Question: There are 4 groups of radio buttons and displayed image of interior design. Would like to do presentation showing kitchen design with different finishes. How the javascript code should look like to display suitable image when one button from each group of finishes(wall color,cabinet color, countertop color and flooring) checked?

'''
<div id="nav">
<legend>Flooring</legend>
<input type="radio" id="1" name="floor"onClick="changeSrc()"> Boardwalk<br/>
<input type="radio" id="2" name="floor"onClick="changeSrc()"> Cognac<br/>
<input type="radio" id="3" name="floor"onClick="changeSrc()"> Java Fossilized<br/>
<input type="radio" id="4" name="floor"onClick="changeSrc()"> Mocha<br/>
<input type="radio" id="5" name="floor"onClick="changeSrc()"> Treehouse<br/>
<input type="radio" id="6" name="floor"onClick="changeSrc()"> Natural<br/><br/>
<legend>Cabinet</legend>
<input type="radio" id="7" name="Cabinet"onClick="changeSrc()"> Gray<br/>
<input type="radio" id="8" name="Cabinet"onClick="changeSrc()"> Bordeaux<br/>
<input type="radio" id="9" name="Cabinet"onClick="changeSrc()"> Linen White<br/>
<input type="radio" id="10" name="Cabinet"onClick="changeSrc()"> Natural Wood<br/><br/>
<legend>Wall Color</legend>
<input type="radio" id="11" name="wall color"> Berkshire Beige<br/>
<input type="radio" id="12" name="wall color"> Coastal Fog<br/>
<input type="radio" id="13" name="wall color"> Linen White<br/>
<input type="radio" id="14" name="wall color"> Metropolitan<br/><br/>
<legend>Countertop</legend>
<input type="radio" id="15" name="Countertop"onClick="changeSrc()"> Altair<br/>
<input type="radio" id="16" name="Countertop"onClick="changeSrc()"> Desert Silver<br/>
<input type="radio" id="17" name="Countertop"onClick="changeSrc()"> Ironbark<br/>
<input type="radio" id="18" name="Countertop"onClick="changeSrc()"> Kimbler Mist<br/>
<input type="radio" id="19" name="Countertop"onClick="changeSrc()"> Mountain Mist<br/>
<input type="radio" id="20" name="Countertop"onClick="changeSrc()"> Royal Reef<br/><br/>
</div>
</div>
<div id="content">
<img id="myImage" width=1320px src="img/kitchenBoardwalk.jpg"/>
'''
'''
function changeSrc() {
if (document.getElementById("1").checked & document.getElementById("7").checked & document.getElementById("11").checked & document.getElementById("15").checked) {
document.getElementById("MyImage").src = "img/kitchenBoardwalk.jpg";
}
'''
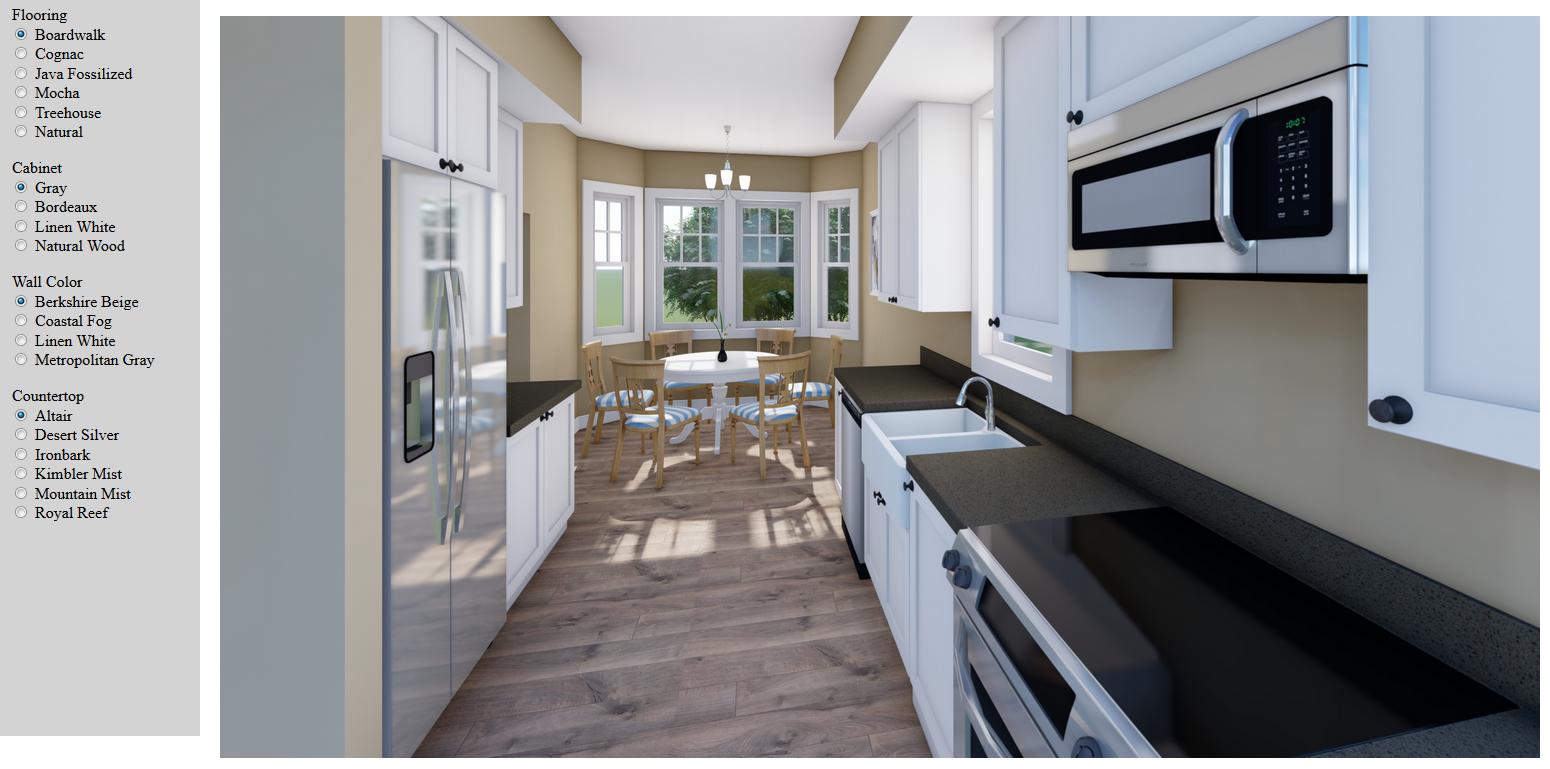
Answer: In such context, is always a good idea to preload the image even before you dynamically assign it to a attribute. Without such, the browser can't update the DOM in real time in such context.
Do this:
'''
var image = new Image();
image.src = 'img/kitchenBoardwalk.jpg';
'''
This should be done before declaration.
In your function, change this line:
> document.getElementById("MyImage").src = "img/kitchenBoardwalk.jpg"
To:
'''
document.getElementById("myImage").src = image.src;
'''
Note that you can add other properties such etc to the object/instance.
Hope this helps someone.